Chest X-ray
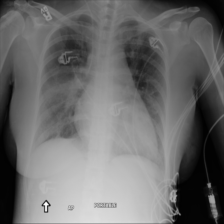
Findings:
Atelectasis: negative
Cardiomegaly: negative
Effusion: negative
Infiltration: positive
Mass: negative
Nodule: negative
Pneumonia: negative
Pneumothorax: negative
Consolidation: negative
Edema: negative
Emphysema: negative
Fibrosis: negative
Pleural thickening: negative
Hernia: negative